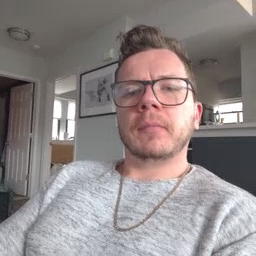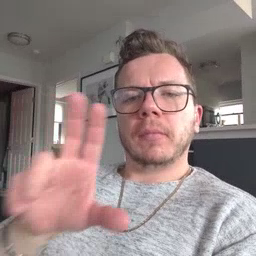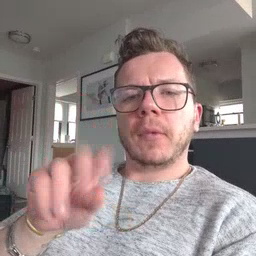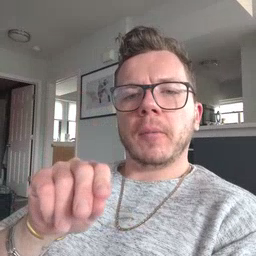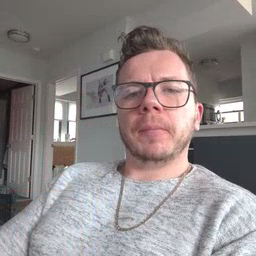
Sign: no